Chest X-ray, AP view. Patient: 48 years old, sex F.
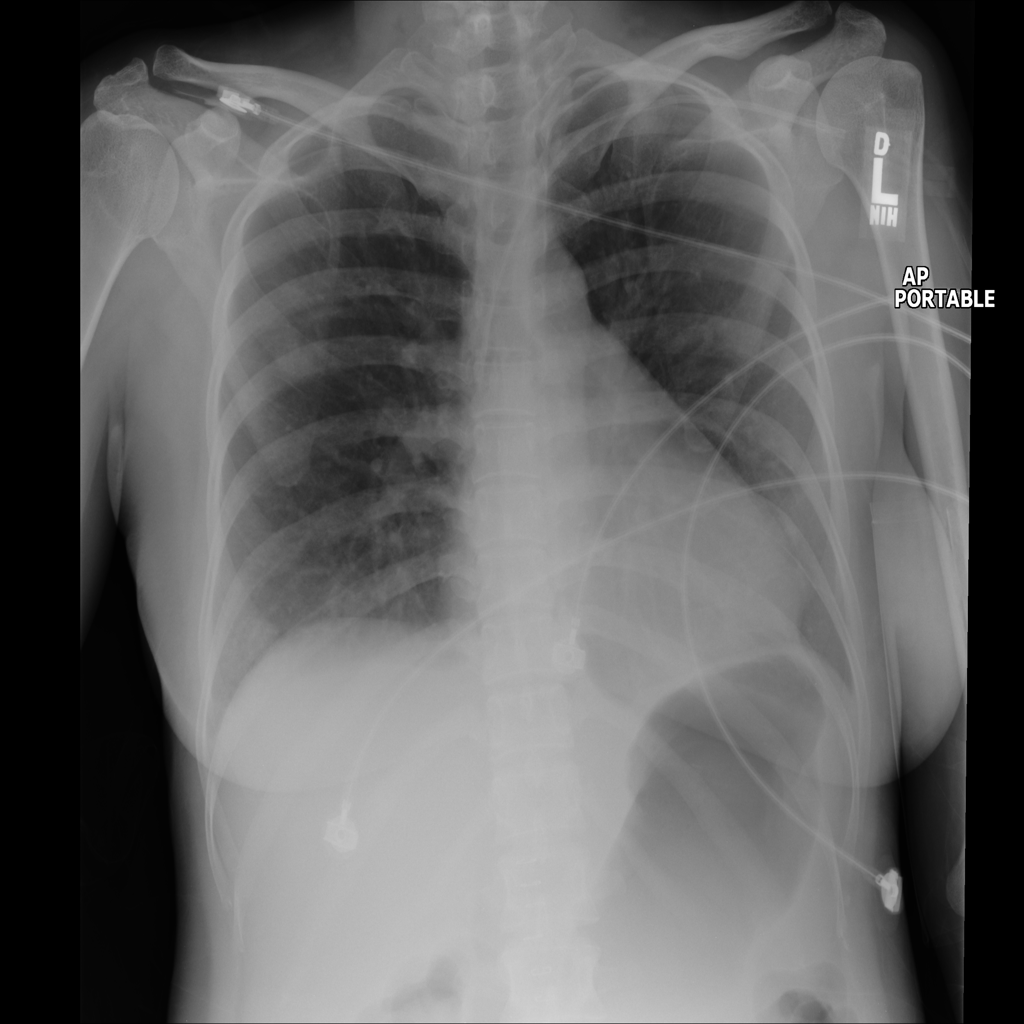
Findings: Consolidation, Infiltration